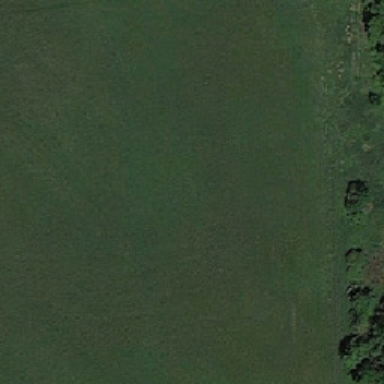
On the ground there is a vast stretches of grassland .